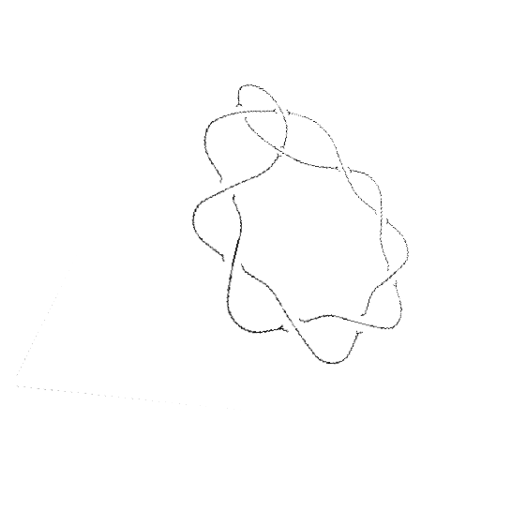
Crossing number: 10